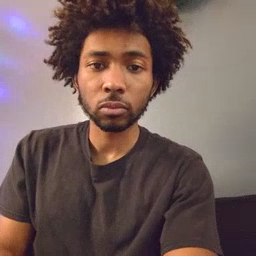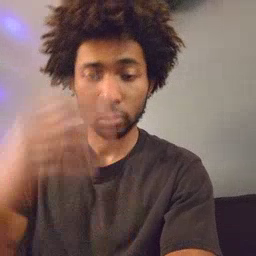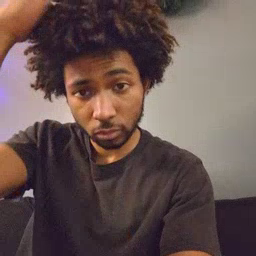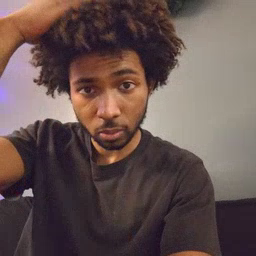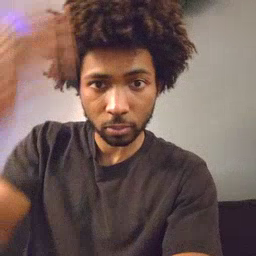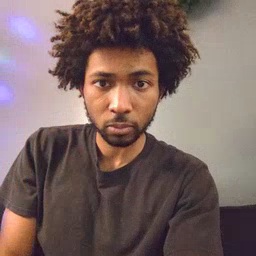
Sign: hat